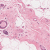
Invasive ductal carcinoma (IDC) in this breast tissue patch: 0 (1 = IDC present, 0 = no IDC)